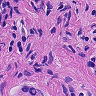
Metastatic tissue present: yes